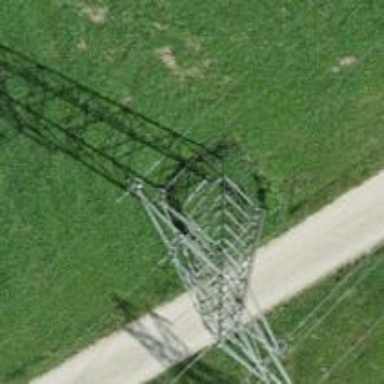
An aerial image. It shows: Lattice structure tower used for power transmission.